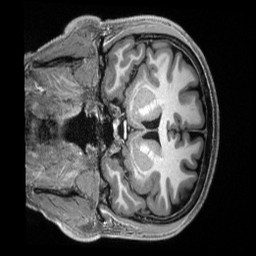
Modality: T1w
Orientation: coronal
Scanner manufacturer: siemens
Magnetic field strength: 3 T
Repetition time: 2.5 s
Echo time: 0.00231 s